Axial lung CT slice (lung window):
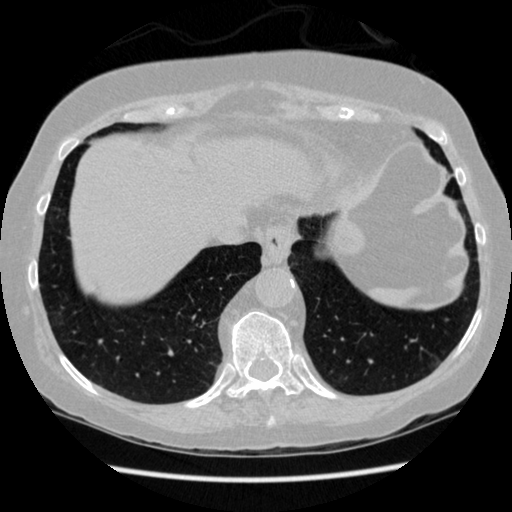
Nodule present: no